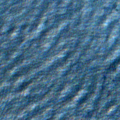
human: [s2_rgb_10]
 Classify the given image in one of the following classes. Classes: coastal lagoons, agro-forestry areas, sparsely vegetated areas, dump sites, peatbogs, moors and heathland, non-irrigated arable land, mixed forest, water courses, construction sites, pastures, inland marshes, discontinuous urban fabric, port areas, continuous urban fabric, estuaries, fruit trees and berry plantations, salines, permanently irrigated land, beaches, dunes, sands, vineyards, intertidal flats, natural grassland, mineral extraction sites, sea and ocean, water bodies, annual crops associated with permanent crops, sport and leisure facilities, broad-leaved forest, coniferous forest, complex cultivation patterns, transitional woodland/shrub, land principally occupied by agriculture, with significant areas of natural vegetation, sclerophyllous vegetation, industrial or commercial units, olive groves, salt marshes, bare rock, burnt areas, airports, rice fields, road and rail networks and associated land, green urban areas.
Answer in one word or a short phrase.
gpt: sea and ocean